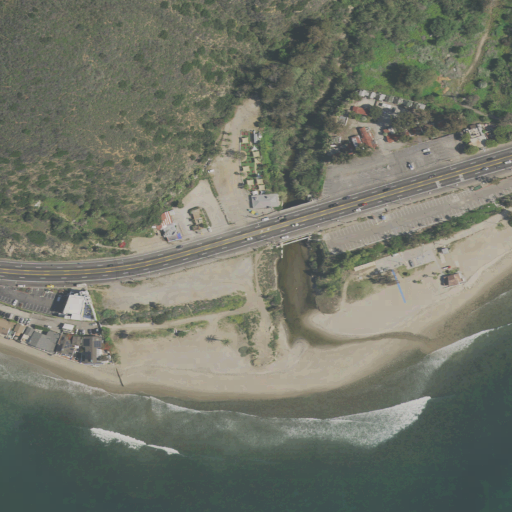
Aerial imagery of valley in California named Topanga Canyon containing medium intensity development, open water, shrub, high intensity development, low intensity development, open development, herbaceous wetlands, pasture, and mixed forest